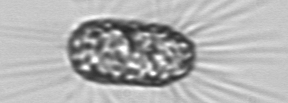
Label: Corethron_hystrix